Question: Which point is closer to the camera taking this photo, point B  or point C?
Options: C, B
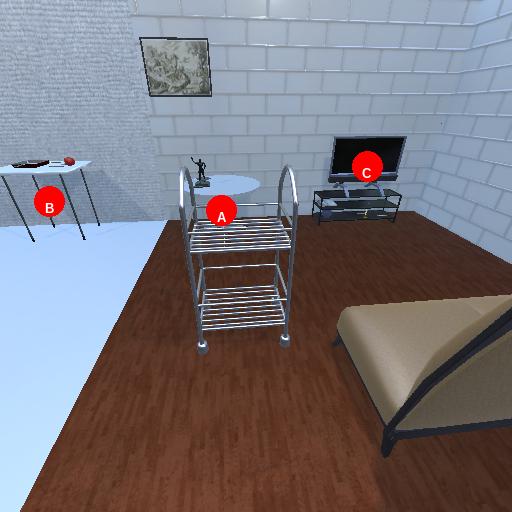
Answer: C